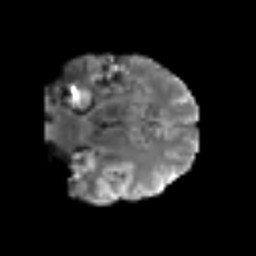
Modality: T2w
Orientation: coronal
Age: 54
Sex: male
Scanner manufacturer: siemens
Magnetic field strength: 3 T
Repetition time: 5.6 s
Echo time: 0.082 s